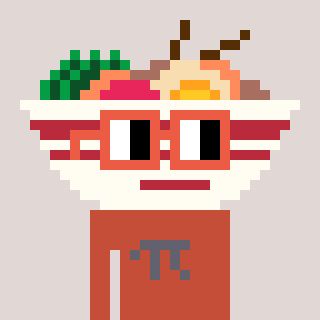
a pixel art character with square orange glasses, a noodles-shaped head and a rust-colored body on a warm background